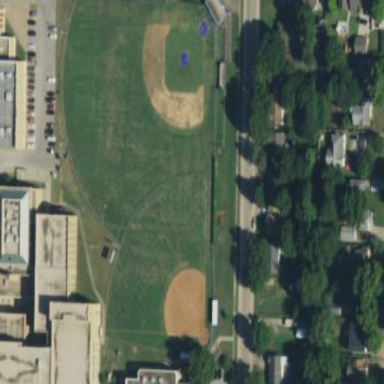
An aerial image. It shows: Baseball pitch for leisure and sports activities.